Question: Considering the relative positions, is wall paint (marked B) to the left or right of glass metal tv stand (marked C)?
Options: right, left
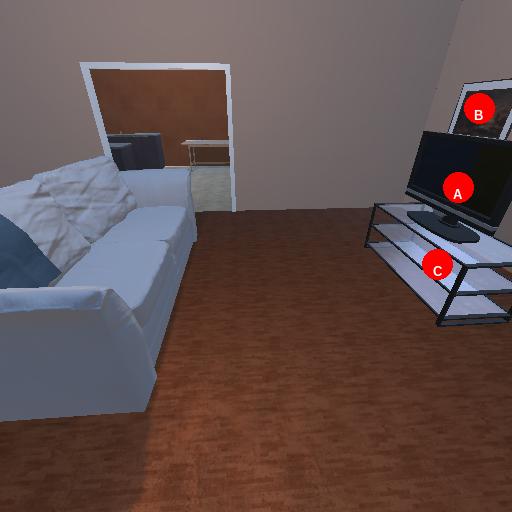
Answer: right